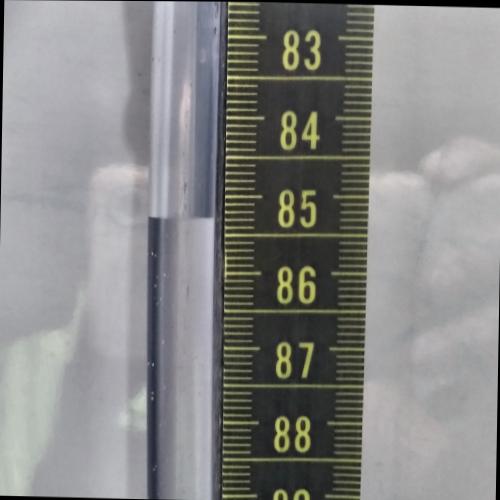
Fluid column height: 85.3 cm